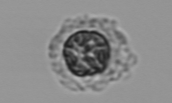
Label: Emiliania_huxleyi